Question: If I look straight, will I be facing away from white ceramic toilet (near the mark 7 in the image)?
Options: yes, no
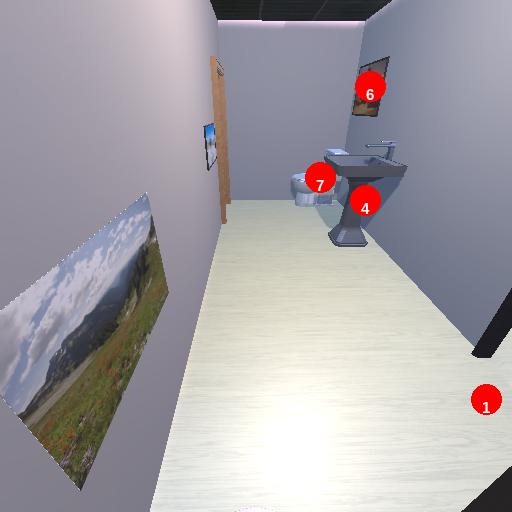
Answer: yes